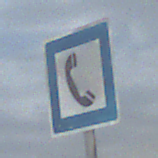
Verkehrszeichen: Fernsprecher
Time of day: Night
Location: Outdoor (Nature)
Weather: Overcast
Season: NotSpecified
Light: Artificial